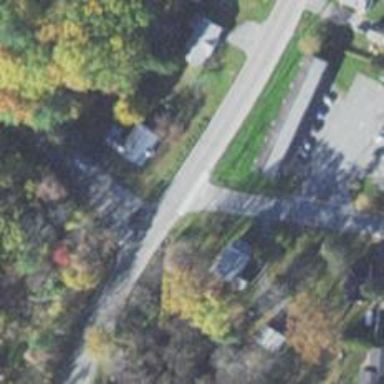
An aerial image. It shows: Marked crossing on footway.